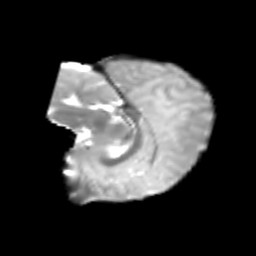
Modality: T2w
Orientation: sagittal
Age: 8
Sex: female
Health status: healthy